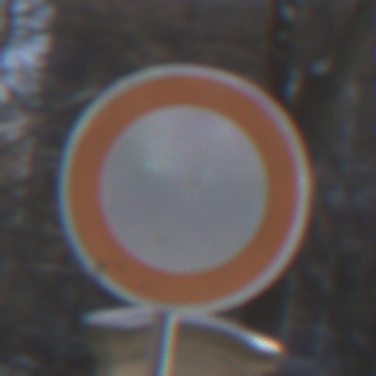
Verkehrszeichen: VerbotFahrzeugeAllerArt
Umgebung: Outdoor, Special
Tageszeit: MorningAfternoon
Wetter: Clear
Licht: Natural
Jahreszeit: Winter
Kontrast: HighContrast